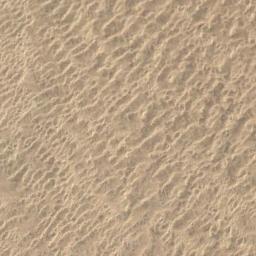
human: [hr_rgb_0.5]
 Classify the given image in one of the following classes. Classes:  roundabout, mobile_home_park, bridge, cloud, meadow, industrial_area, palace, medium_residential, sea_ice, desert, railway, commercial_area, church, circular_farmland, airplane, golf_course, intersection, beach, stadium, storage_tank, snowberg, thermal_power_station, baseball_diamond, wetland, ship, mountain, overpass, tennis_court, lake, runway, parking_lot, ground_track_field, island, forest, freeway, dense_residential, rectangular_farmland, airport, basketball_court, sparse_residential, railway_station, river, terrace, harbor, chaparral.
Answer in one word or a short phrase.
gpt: desert